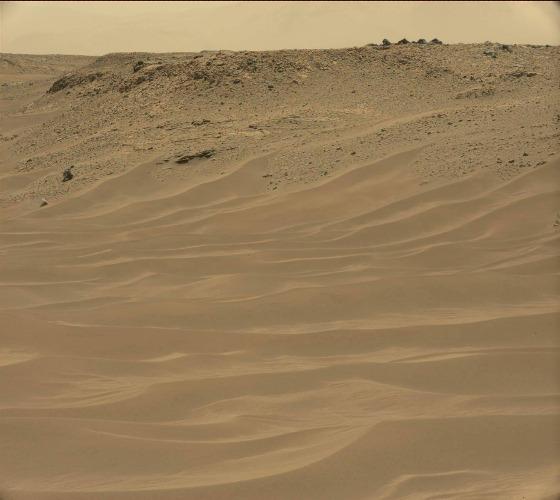
Terrain classes present: Bedrock, Gravel / Sand / Soil, Rock, Sky / Distant Mountains